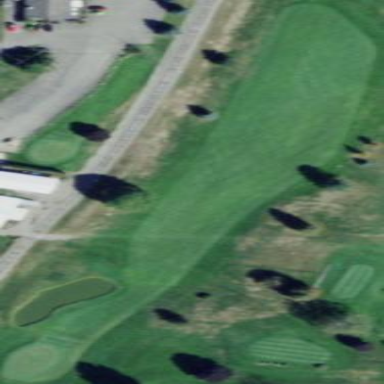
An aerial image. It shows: Scenic golf fairway.